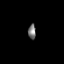
Tissue: prostate
Cell type: T cells
Senescence score: 0.2733
Nuclear area (px): 116
Mean DAPI intensity: 115.966